Field crop: maize
Growth stage: 2
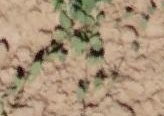
Species: convolvulus